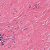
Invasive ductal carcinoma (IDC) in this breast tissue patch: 0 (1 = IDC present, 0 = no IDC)